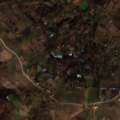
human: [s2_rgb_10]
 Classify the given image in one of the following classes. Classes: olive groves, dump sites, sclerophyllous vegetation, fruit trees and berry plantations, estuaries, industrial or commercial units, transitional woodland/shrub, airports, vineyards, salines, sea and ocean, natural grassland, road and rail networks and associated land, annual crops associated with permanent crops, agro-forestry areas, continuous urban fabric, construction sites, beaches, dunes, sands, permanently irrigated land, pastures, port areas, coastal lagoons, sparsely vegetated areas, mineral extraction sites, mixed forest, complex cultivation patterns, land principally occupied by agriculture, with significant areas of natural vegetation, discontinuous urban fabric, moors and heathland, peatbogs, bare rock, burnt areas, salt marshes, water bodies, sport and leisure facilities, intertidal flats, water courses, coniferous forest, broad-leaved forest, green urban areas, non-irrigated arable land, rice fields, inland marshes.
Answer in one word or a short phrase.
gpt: complex cultivation patterns, land principally occupied by agriculture, with significant areas of natural vegetation, broad-leaved forest